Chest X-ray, PA view. Patient: 45 years old, sex M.
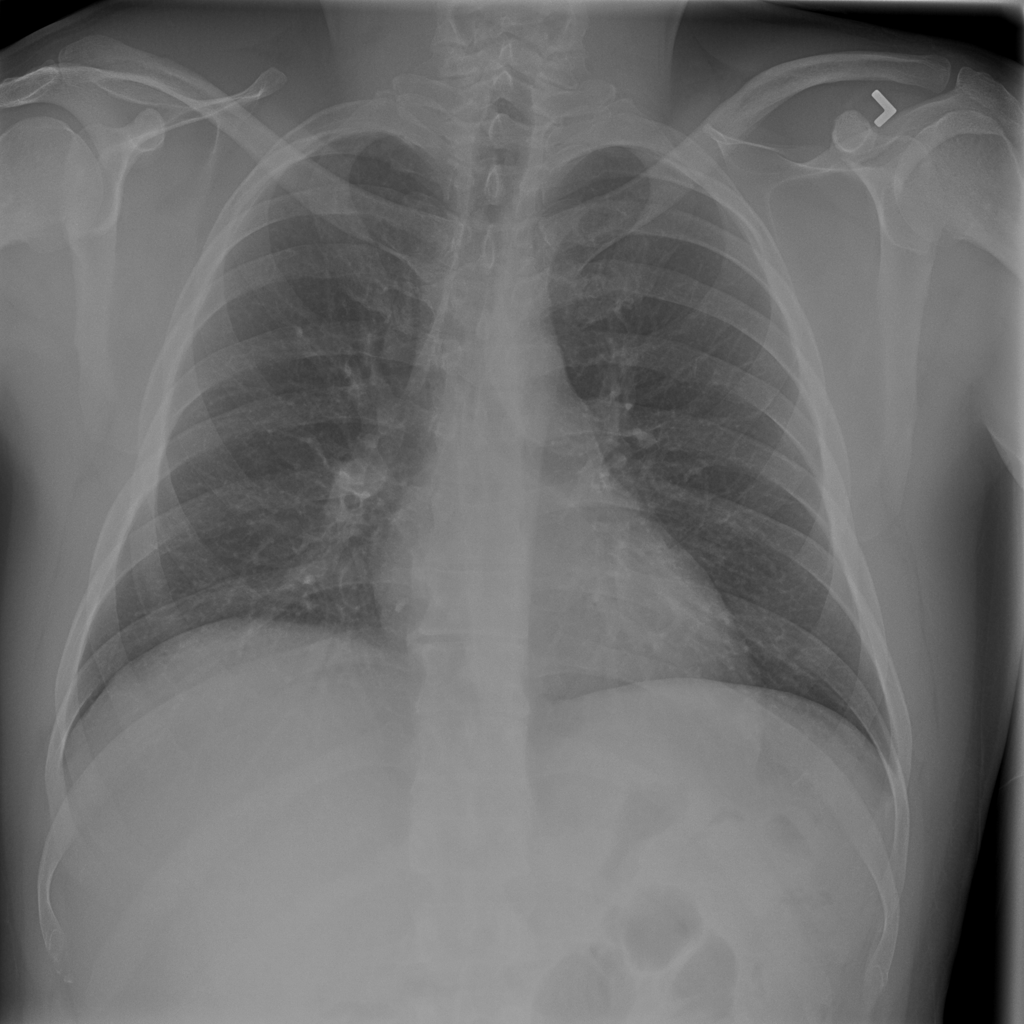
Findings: No Finding